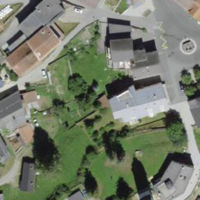
EUNIS habitat code: 55
Species observed at this site:
Ranunculus acris
Lotus corniculatus